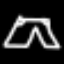
Label: pants